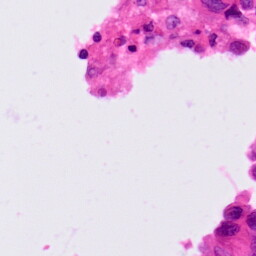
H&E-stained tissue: Lung